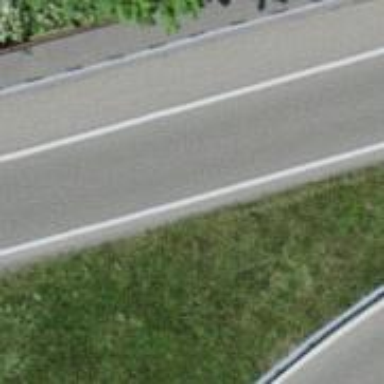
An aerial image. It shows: Asphalt motorway link.